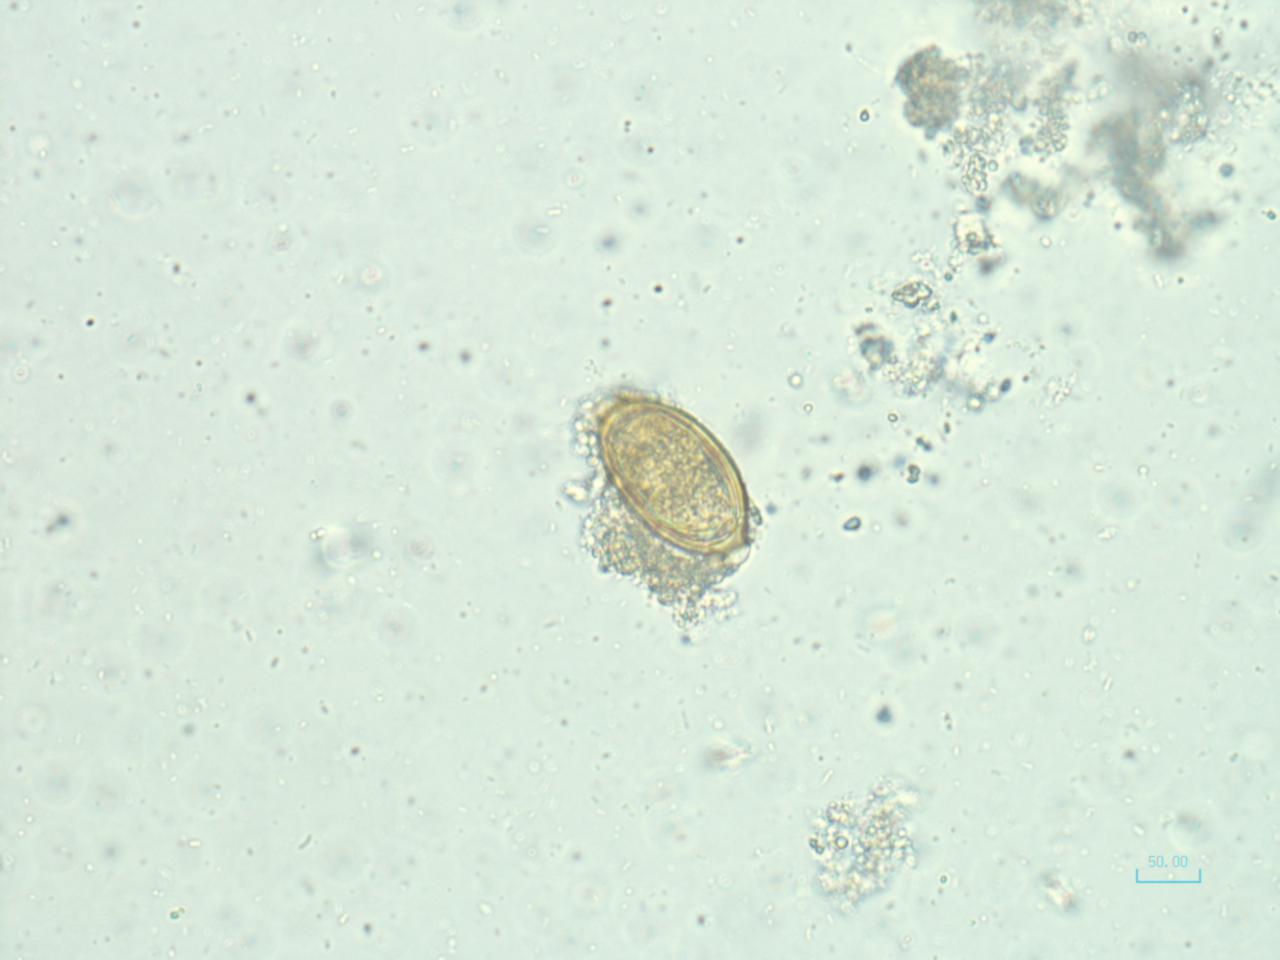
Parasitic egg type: Trichuris trichiura